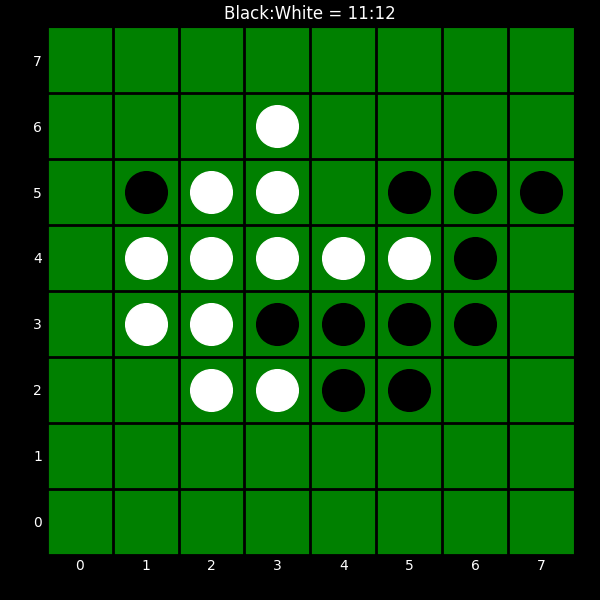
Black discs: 11
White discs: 12